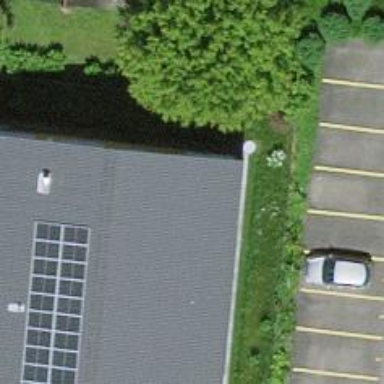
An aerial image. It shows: Kindergarten.